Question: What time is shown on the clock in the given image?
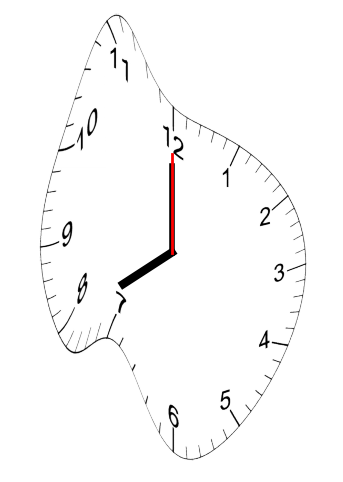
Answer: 08:00:00